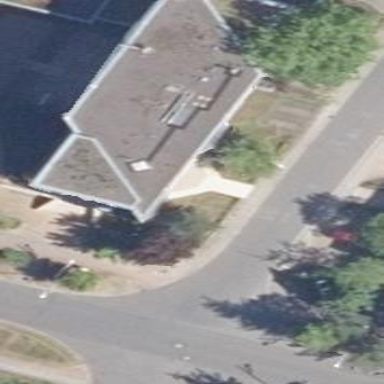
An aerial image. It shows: Commercial building.